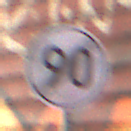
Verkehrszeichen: EndeGeschwindigkeit90
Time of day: MorningAfternoon
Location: Outdoor (Urban)
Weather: Clear
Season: NotSpecified
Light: Natural